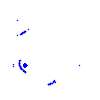
Particle: pion